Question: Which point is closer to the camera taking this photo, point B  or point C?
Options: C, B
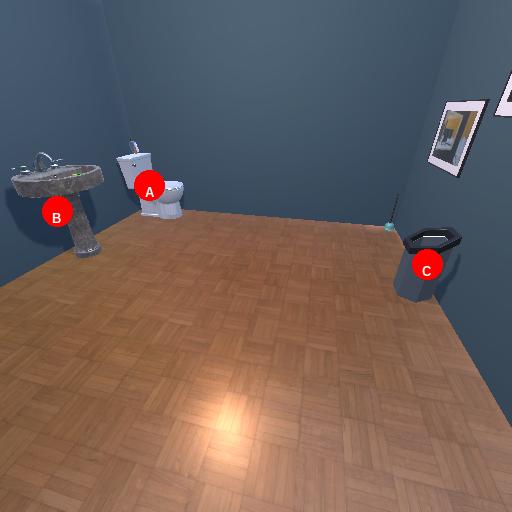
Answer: C